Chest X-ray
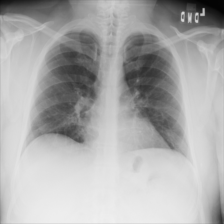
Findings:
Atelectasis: negative
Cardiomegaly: negative
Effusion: negative
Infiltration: negative
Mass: negative
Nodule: negative
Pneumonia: negative
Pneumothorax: negative
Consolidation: negative
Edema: negative
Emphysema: negative
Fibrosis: negative
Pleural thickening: negative
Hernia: negative